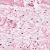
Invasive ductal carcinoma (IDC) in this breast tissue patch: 0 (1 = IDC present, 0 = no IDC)